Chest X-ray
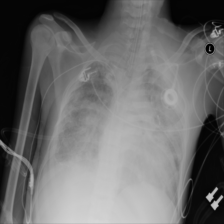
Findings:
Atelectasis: negative
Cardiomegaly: negative
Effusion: negative
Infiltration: positive
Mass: negative
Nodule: negative
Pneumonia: negative
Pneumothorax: negative
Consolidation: negative
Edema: negative
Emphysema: negative
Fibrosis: negative
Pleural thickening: positive
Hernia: negative